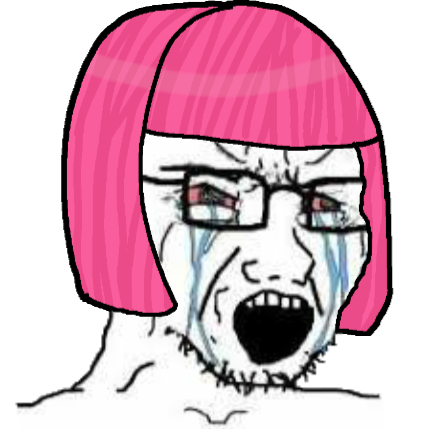
Label: 5_Soyjak